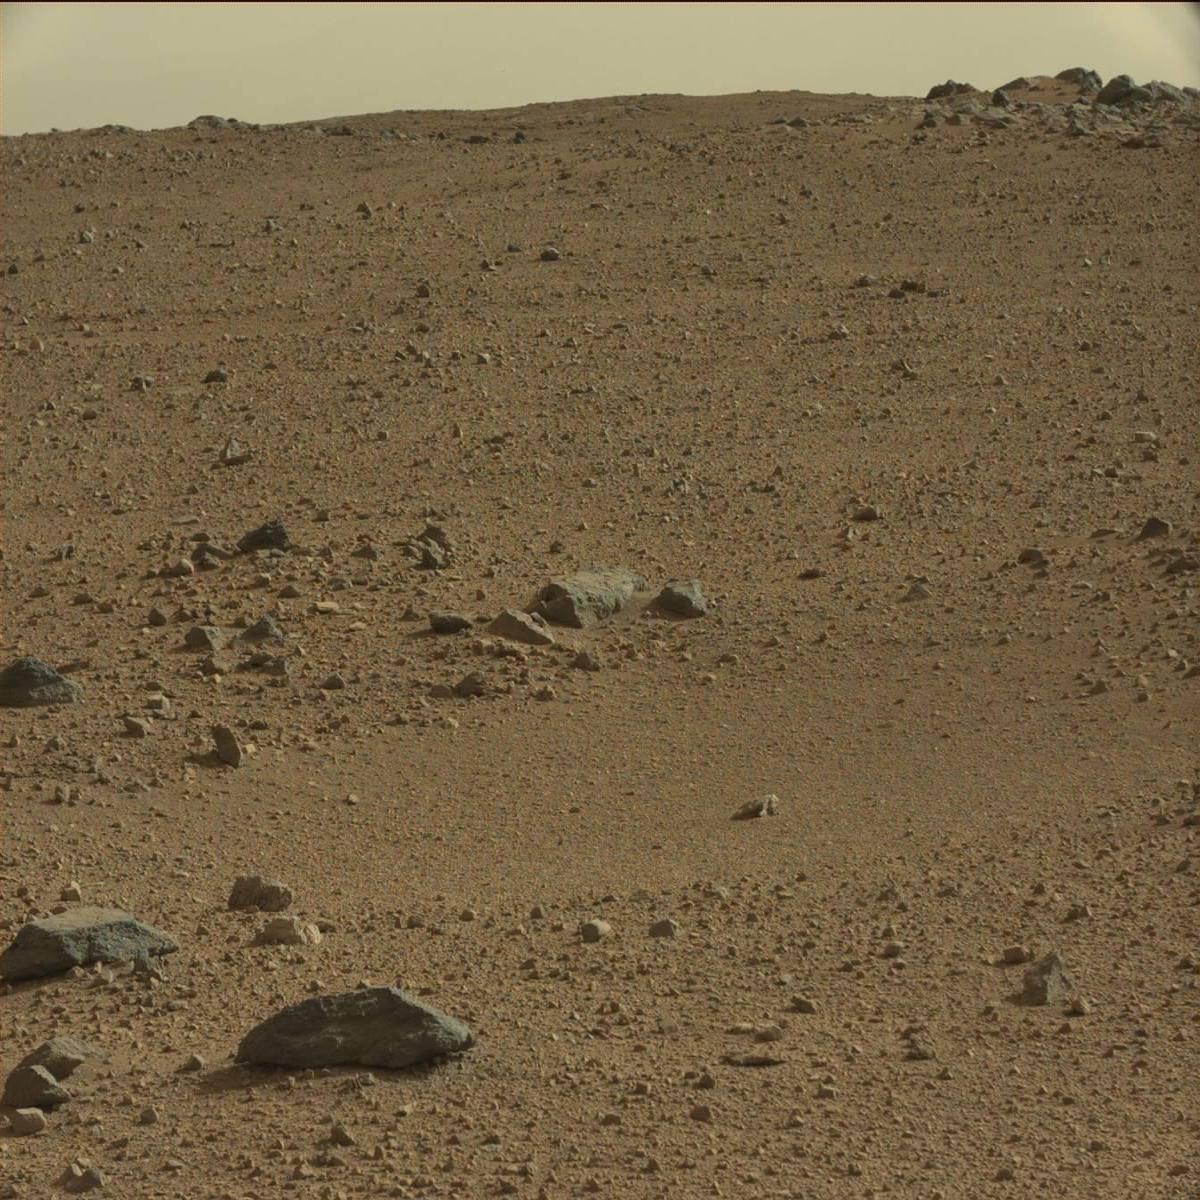
Terrain classes present: Bedrock, Rock, Sand / Soil, Sky